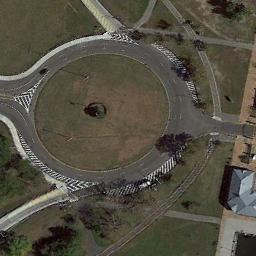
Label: roundabout